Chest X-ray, PA view. Patient: 54 years old, sex M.
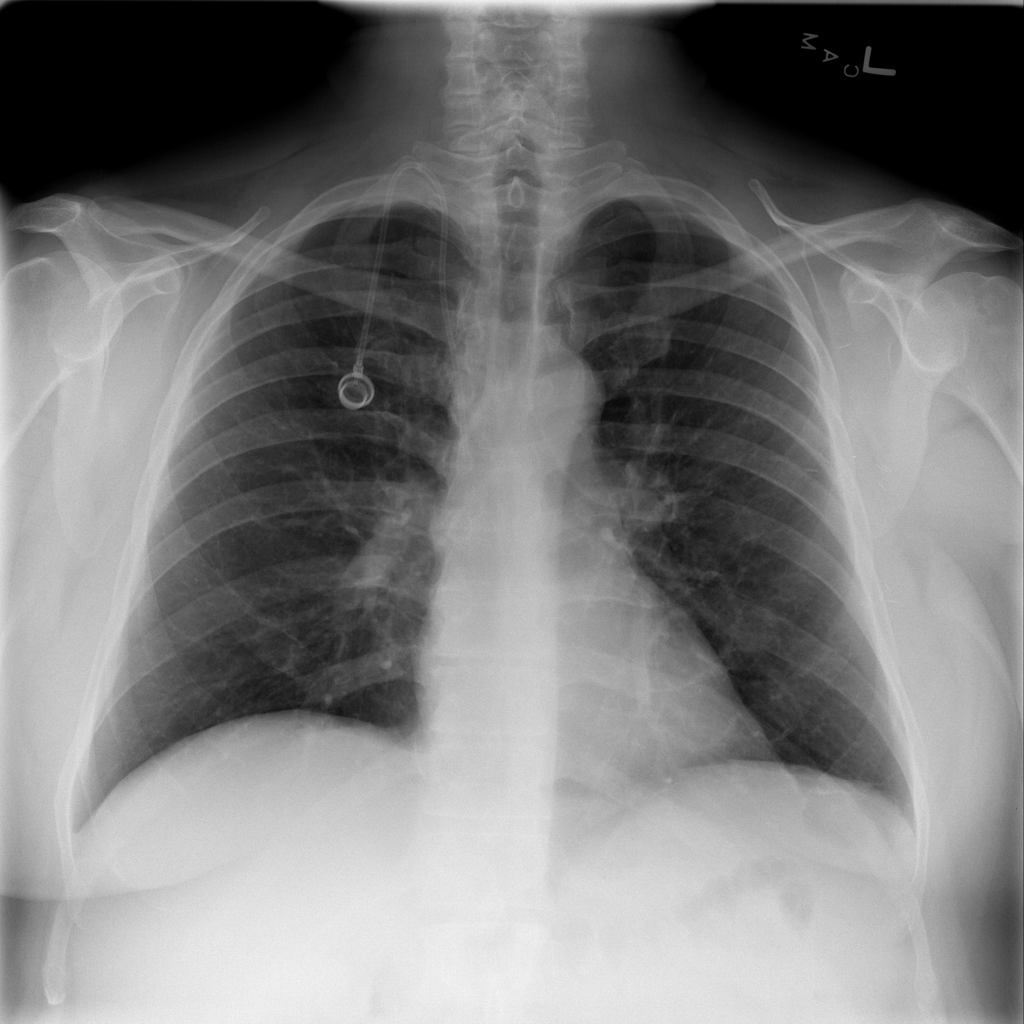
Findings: No Finding